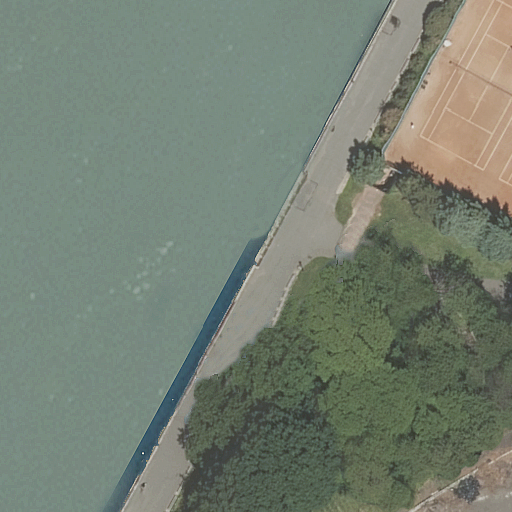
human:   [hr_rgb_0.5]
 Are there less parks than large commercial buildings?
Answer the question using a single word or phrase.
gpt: no

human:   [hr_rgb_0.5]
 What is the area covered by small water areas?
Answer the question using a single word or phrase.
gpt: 0m2

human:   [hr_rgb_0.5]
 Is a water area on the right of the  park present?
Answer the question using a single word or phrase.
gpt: no

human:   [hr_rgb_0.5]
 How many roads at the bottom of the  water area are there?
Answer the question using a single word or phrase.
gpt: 0

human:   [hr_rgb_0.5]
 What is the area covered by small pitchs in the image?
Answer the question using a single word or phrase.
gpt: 0m2

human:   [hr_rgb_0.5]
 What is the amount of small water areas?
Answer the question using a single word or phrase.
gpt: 0

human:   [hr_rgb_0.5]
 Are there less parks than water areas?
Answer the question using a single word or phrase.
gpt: no

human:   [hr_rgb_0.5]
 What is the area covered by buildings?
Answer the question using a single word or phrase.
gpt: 0m2

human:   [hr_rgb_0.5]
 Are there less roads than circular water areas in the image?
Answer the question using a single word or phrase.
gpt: no

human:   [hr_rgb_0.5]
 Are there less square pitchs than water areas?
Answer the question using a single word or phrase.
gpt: yes

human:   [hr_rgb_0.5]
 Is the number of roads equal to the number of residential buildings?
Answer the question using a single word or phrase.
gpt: no

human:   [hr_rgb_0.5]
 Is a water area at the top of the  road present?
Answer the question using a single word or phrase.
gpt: no

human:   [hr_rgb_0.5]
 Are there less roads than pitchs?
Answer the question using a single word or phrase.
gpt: no

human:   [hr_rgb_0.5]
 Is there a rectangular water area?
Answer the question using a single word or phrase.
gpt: yes

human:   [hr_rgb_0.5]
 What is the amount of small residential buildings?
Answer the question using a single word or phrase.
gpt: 0

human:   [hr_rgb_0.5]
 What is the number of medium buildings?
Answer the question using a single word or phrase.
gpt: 0

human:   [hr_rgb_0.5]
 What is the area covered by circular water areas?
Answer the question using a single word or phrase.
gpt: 0m2

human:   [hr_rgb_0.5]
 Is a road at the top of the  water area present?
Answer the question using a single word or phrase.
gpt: no

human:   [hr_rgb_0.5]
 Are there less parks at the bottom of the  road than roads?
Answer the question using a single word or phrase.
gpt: yes

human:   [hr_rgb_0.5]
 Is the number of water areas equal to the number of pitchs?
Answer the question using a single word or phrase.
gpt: yes

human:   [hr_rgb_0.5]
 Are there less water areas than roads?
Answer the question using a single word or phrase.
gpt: no

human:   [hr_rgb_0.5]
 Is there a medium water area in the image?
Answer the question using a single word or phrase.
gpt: no

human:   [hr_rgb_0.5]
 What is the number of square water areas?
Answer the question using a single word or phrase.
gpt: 0

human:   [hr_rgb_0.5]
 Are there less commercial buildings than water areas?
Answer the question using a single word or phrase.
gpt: yes

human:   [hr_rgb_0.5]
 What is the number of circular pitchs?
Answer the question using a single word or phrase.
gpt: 0

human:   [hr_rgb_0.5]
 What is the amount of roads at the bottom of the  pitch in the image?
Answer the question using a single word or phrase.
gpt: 0

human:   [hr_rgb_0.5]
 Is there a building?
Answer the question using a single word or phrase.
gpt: no

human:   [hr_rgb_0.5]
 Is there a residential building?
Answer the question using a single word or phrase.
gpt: no

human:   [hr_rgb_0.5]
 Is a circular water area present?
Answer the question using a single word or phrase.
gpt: no

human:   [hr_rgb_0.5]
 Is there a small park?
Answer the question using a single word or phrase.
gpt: no

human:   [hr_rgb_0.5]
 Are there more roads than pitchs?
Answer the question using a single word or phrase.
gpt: no

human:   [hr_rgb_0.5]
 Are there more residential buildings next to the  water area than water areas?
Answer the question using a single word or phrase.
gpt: no

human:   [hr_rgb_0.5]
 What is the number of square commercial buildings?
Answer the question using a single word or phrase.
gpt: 0

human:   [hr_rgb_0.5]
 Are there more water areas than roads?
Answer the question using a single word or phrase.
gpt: no

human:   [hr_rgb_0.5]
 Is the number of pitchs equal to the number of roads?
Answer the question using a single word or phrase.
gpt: yes

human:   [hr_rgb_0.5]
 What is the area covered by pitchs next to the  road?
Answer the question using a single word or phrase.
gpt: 1096m2